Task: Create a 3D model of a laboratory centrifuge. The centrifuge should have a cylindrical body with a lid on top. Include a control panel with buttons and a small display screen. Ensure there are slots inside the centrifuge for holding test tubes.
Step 511:
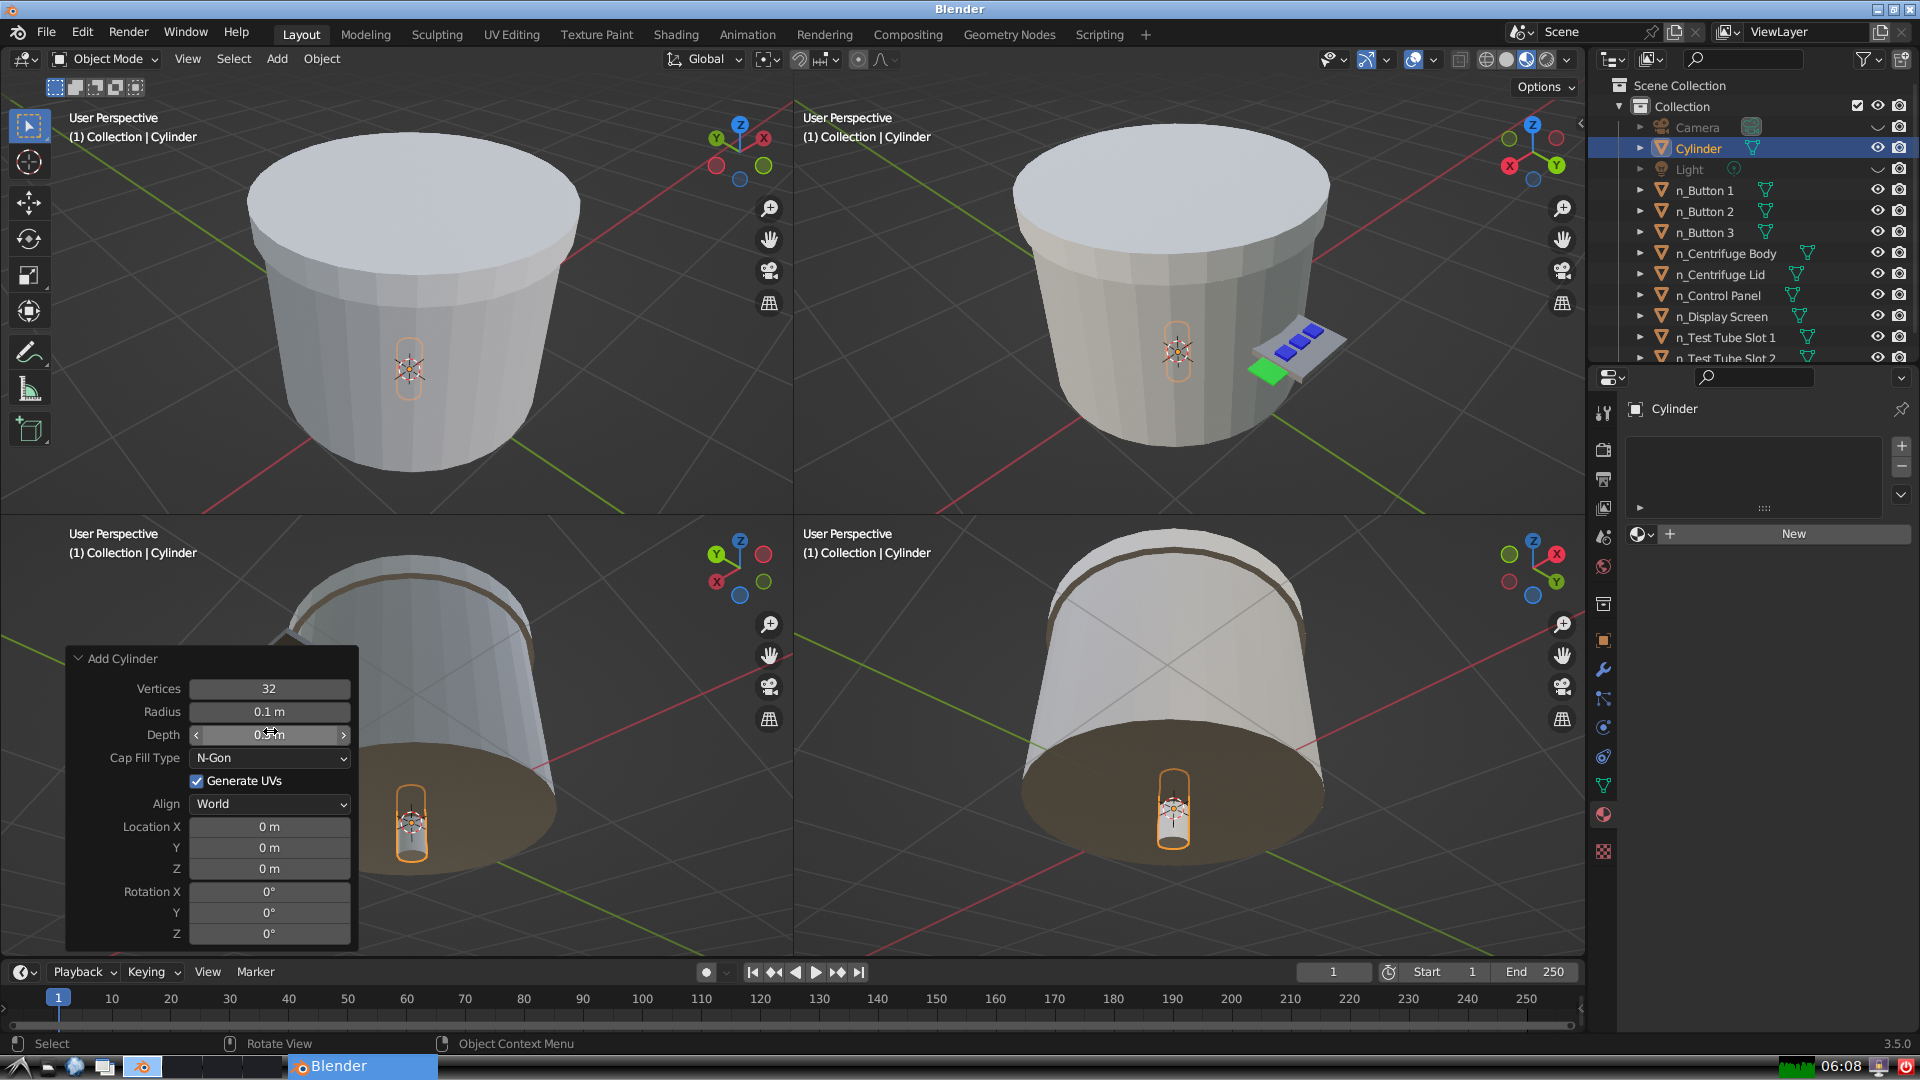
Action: {"mouse_move": [270, 824]}